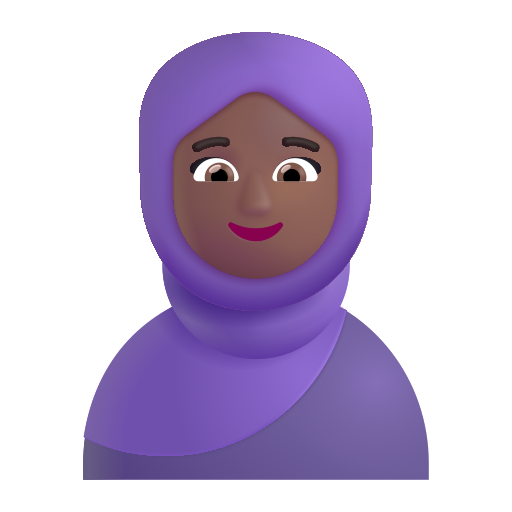
woman with headscarf color  dark